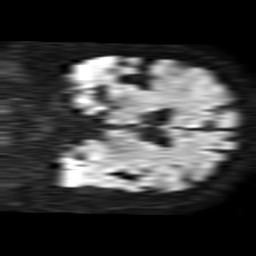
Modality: TRACE
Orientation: coronal
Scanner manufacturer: philips
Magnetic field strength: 1.5 T
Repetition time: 3.134 s
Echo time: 0.06922 s